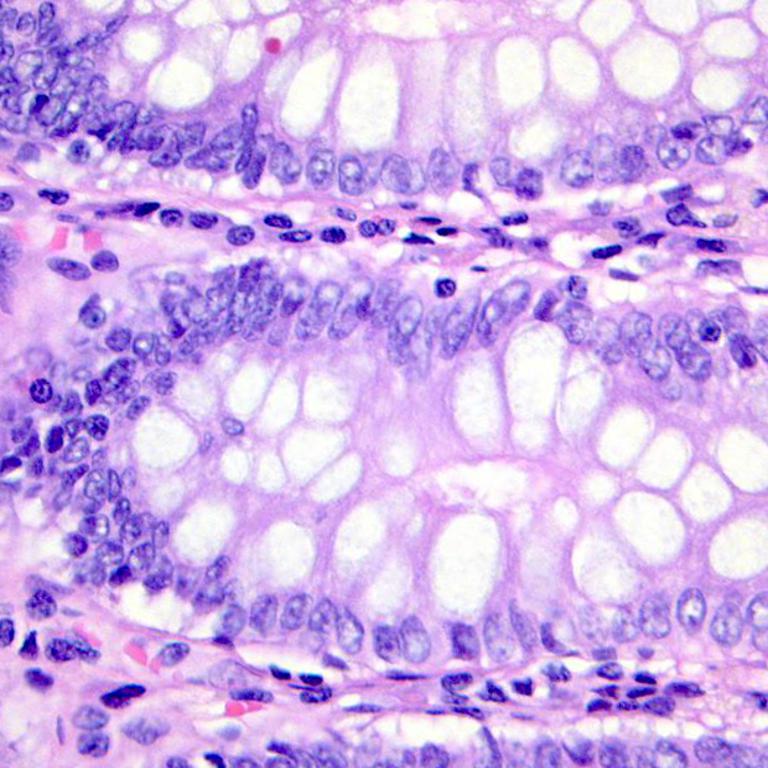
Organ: colon
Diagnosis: benign